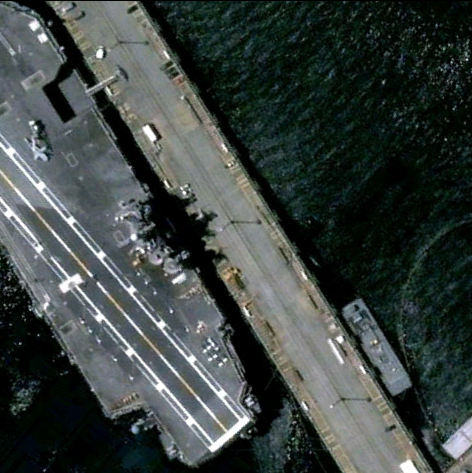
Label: aircraft_carrier